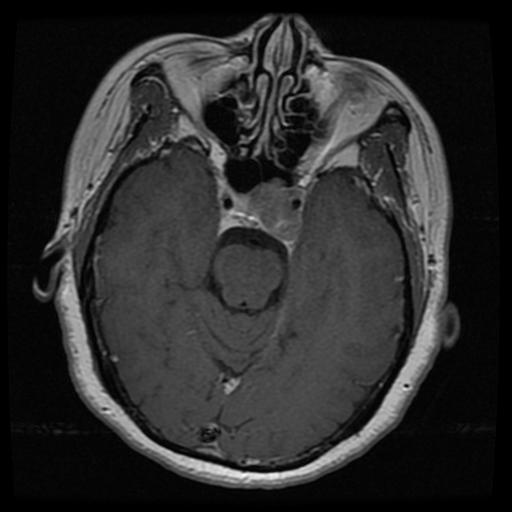
Label: pituitary